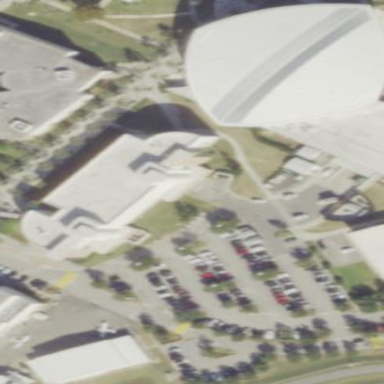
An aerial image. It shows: University building.